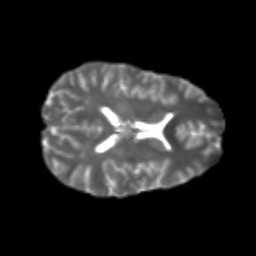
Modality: T2w
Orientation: axial
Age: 23
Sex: male
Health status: healthy
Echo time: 0.074 s